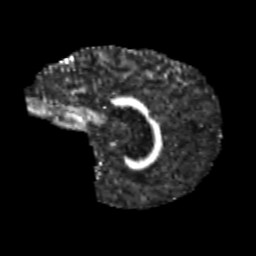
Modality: FA
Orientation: sagittal
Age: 12
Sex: male
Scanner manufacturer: siemens
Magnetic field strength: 3 T
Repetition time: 3.8 s
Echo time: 0.07 s